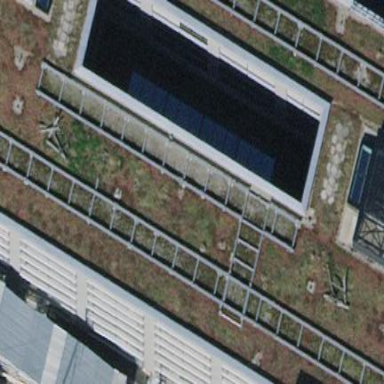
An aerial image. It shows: Building with flat grey roof. The overall color of the building is also grey.